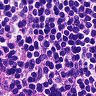
Metastatic tissue present: no